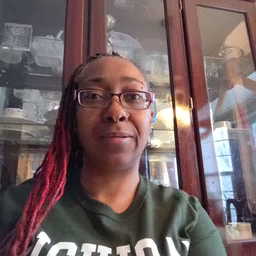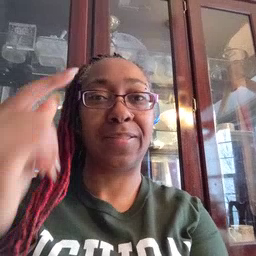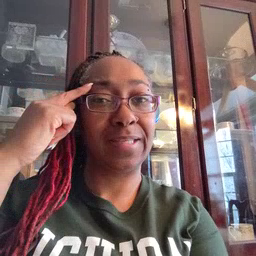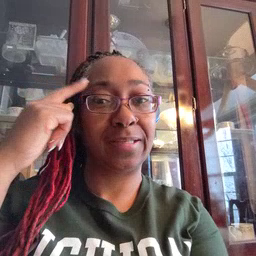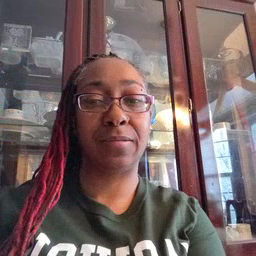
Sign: think